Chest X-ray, PA view. Patient: 43 years old, sex M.
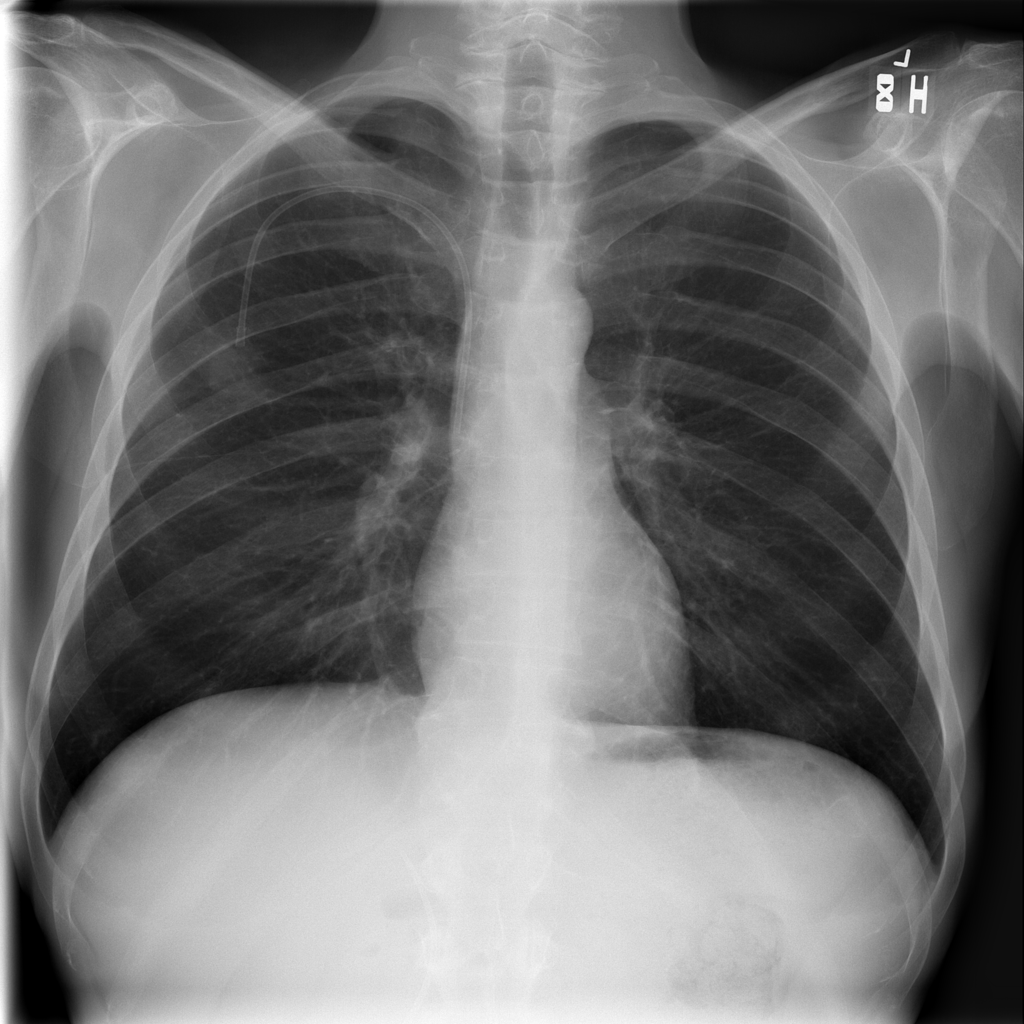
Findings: No Finding